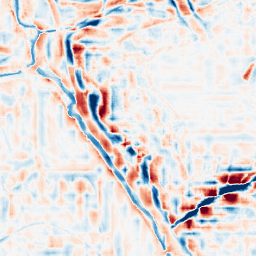
Category: wavelet
Decomposition family: wavelet_reverse_biorthogonal
Decomposition parameters: wavelet: rbio2.4
level: 4
Upsampling method: regularized
Upsampling parameters: scale: 4
lambda_reg: 0.001
Upsampling scale: 4